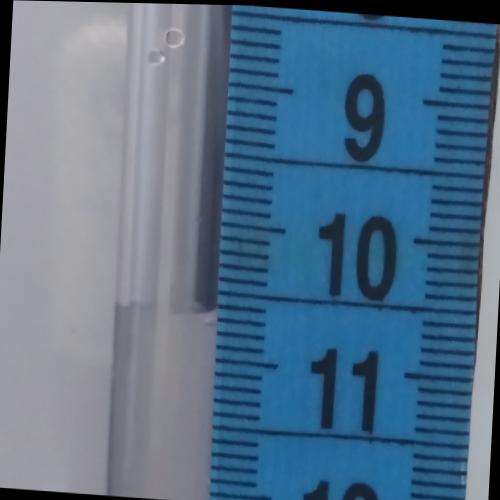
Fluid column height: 10.6 cm